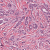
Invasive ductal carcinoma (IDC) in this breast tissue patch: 1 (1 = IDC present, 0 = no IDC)